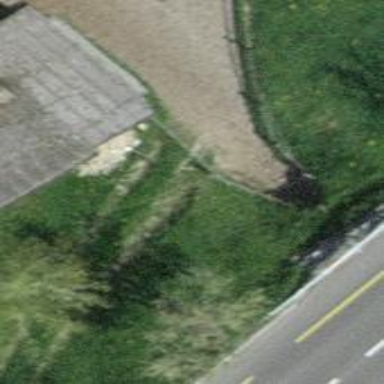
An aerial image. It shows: Track road with grade4 tracktype.